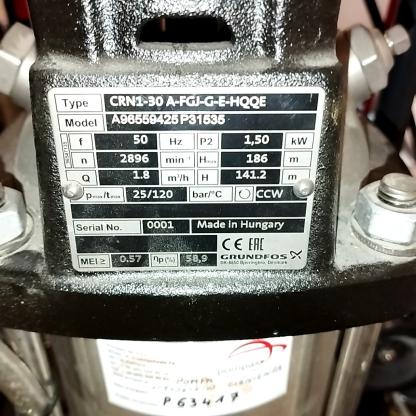
Klasa: tabliczka-znamionowa